Question: I have a problem top aligning my stack panels/grids in my WPF window.
Any ideas on what I'm doing wrong? It seems to be occurring when I try to top align content within a listbox, that displays items using a horizontally aligned stackpanel.
If I set the Height of the Grid that holds the ListBox with ItemsSource = {Binding BoardMarkerRows} to say 1400, alignment then starts working correctly (but I wanted this grid to have an auto height).

'''
<Viewbox Grid.ColumnSpan="2" VerticalAlignment="Top">
<StackPanel VerticalAlignment="Top">
<StackPanel Name="StackPanelOptions">
<StackPanel Orientation="Horizontal ">
<Button Content="Init" HorizontalAlignment="Left" Margin="2" VerticalAlignment="Top" Width="75" Click="Init"/>
<Button Content="Rotate" HorizontalAlignment="Left" Margin="2" VerticalAlignment="Top" Width="75" Click="Button_Click_1"/>
<Button Content ="Start" Command="{Binding BoardMarkerStartUpdatesCommand}" Margin="2"/>
<Button Content ="Hide" Name="ButtonHideHeader" Margin="2" Click="ButtonHideHeader_Click"/>
<TextBlock Margin="2">
<TextBlock.Text>
<MultiBinding StringFormat="Status: {0}">
<Binding Path="BoardMarker.Status" />
</MultiBinding>
</TextBlock.Text>
</TextBlock>
<TextBlock Margin="2">
<TextBlock.Text>
<MultiBinding StringFormat="{}{0} Columns">
<Binding Path="BoardMarker.BoardMarkerColumns.Count " />
</MultiBinding>
</TextBlock.Text>
</TextBlock>
<TextBox Height="24" TextWrapping="Wrap" Text="{Binding BoardMarker.MaximumResultDate}" Width="271"/>
<CheckBox Content="Use Maximum Result Date" IsChecked="{Binding BoardMarker.UseMaximumResultDate}"/>
<Label Content="Number Rows"/>
<TextBox Height="24" TextWrapping="Wrap" Margin="2" Text="{Binding BoardMarker.BoardMarkerSettings.NumberRowsPerColumn}" Width="50"/>
<Label Content="Days Offset"/>
<TextBox Height="24" TextWrapping="Wrap" Margin="2" Text="{Binding BoardMarker.DaysOffset}" Width="50"/>
</StackPanel>
<StackPanel Orientation="Horizontal">
<Label Content="Show All Runners"/>
<TextBox Height="24" TextWrapping="Wrap" Margin="2" Text="{Binding BoardMarker.ShowAll}" Width="300"/>
</StackPanel>
</StackPanel>
<StackPanel Orientation="Vertical " VerticalAlignment="Top">
<StackPanel >
<Viewbox VerticalAlignment="Top" Stretch="Uniform">
<ListBox ItemsSource ="{Binding BoardMarker.BoardMarkerColumns}" Height="Auto" Width="Auto">
<ListBox.ItemsPanel>
<ItemsPanelTemplate>
<StackPanel Orientation="Horizontal" VerticalAlignment="Top"/>
</ItemsPanelTemplate>
</ListBox.ItemsPanel>
<ListBox.ItemTemplate>
<DataTemplate>
<Grid VerticalAlignment="Top">
<ListBox Height="Auto"
ItemsSource="{Binding .BoardMarkerRows}" Margin="5" Width="Auto" HorizontalAlignment="Stretch">
<ListBox.ItemTemplate>
<DataTemplate>
<Grid >
<Grid Height="Auto" Background="LightGreen" Width="180" Visibility="{Binding ConverterParameter=ArkleEvent
, Converter={StaticResource BoardMarketRowTypeToVisibilityConverter}}" VerticalAlignment="Top" >
<Grid.ColumnDefinitions>
<ColumnDefinition Width="75"/>
<ColumnDefinition Width="*"/>
</Grid.ColumnDefinitions>
<!--<TextBlock Text="{Binding RowType}" />-->
<TextBlock Text="{Binding ArkleEvent.Name}" Margin="2" Width="Auto" Height="Auto" FontWeight="Bold" />
<TextBlock Grid.Column="1" HorizontalAlignment="Right" Text="{Binding ArkleEvent.Going}" Margin="2" Width="Auto" Height="Auto" />
</Grid>
<Grid Background="LightBlue" HorizontalAlignment="Left" Height="Auto" VerticalAlignment="Top" Width="180"
Visibility="{Binding ConverterParameter=ArkleMarket, Converter={StaticResource BoardMarketRowTypeToVisibilityConverter}}">
<Grid.ColumnDefinitions>
<ColumnDefinition Width="110"/>
<ColumnDefinition Width="*"/>
</Grid.ColumnDefinitions>
<TextBlock Grid.Column="0" HorizontalAlignment="Left" FontWeight="Bold">
<TextBlock.Text>
<MultiBinding StringFormat="{}{0:HH:mm} {1}">
<Binding Path="ArkleMarket.ExpectedOffDate" />
<!--<Binding Path="RowType" />-->
<Binding Path="ArkleMarket.RaceLength" />
</MultiBinding>
</TextBlock.Text>
</TextBlock>
<TextBlock Grid.Column="1" HorizontalAlignment="Right">
<TextBlock.Text>
<MultiBinding StringFormat=" {0} Run {1} NR">
<Binding Path="ArkleMarket" Converter="{StaticResource ArkleMarketToNumberRunnersConverter}" ConverterParameter="StillRunning" />
<!--<Binding Path="RowType" />-->
<Binding Path="ArkleMarket" Converter="{StaticResource ArkleMarketToNumberRunnersConverter}" ConverterParameter="NR" />
<!--<Binding Path="ArkleMarket" Converter="{StaticResource ArkleMarketToNumberRunnersConverter}" ConverterParameter=",ConverterParameter=NR />-->
</MultiBinding>
</TextBlock.Text>
</TextBlock>
</Grid>
<TextBlock Text="---------------------------------" Margin="0,-3,0,-3" Foreground="DodgerBlue"
Visibility="{Binding ConverterParameter=ArkleSelectionStaticFirst,
Converter={StaticResource BoardMarketRowTypeToVisibilityConverter}}"/>
<Grid
Visibility="{Binding ConverterParameter=ArkleSelectionStatic,
Converter={StaticResource BoardMarketRowTypeToVisibilityConverter}}">
<Grid.ColumnDefinitions>
<ColumnDefinition Width="Auto"/>
<ColumnDefinition Width="88"/>
<ColumnDefinition Width="35"/>
<ColumnDefinition Width="38"/>
</Grid.ColumnDefinitions>
<!--<TextBlock Text="{Binding RowIndex}" Margin="2" Width="Auto" Height="Auto" />-->
<TextBlock Grid.Column="0" Text="{Binding ArkleSelection.SelectionNumber,StringFormat={}{0:00}}" Margin="2" Width="15" />
<TextBlock Grid.Column="1" Text="{Binding ArkleSelection.Name}" Margin="2" Width="100" />
<TextBlock Grid.Column="2" Text="{Binding ArkleSelection.PriceCurrent}" Margin="2" Width="Auto" HorizontalAlignment="Right" />
<TextBlock Grid.Column="3" Text="{Binding ArkleSelection.OpeningPrice}" Margin="2" Width="Auto" Foreground="DarkGray" HorizontalAlignment="Right" TextDecorations="Strikethrough" />
</Grid>
<Grid Visibility="{Binding ConverterParameter=ArkleSelectionRotating, Converter={StaticResource BoardMarketRowTypeToVisibilityConverter}}">
<Grid.ColumnDefinitions>
<ColumnDefinition Width="Auto"/>
<ColumnDefinition Width="88"/>
<ColumnDefinition Width="35"/>
<ColumnDefinition Width="38"/>
</Grid.ColumnDefinitions>
<!--<TextBlock Text="{Binding RowIndex}" Margin="2" Width="Auto" Height="Auto" />-->
<TextBlock Grid.Column="0" Text="{Binding ArkleSelection.SelectionNumber,StringFormat={}{0:00}}" Margin="2" Width="15" />
<TextBlock Grid.Column="1" Text="{Binding ArkleSelection.Name}" Margin="2" Width="100" />
<TextBlock Grid.Column="2" Text="{Binding ArkleSelection.PriceCurrent}" Margin="2" Width="Auto" HorizontalAlignment="Right" />
<TextBlock Grid.Column="3" Text="{Binding ArkleSelection.OpeningPrice}" Margin="2" Width="Auto" Foreground="DarkGray" HorizontalAlignment="Right" />
</Grid>
<StackPanel Visibility="{Binding ConverterParameter=TextRow,
Converter={StaticResource BoardMarketRowTypeToVisibilityConverter}}">
<Label Content="{Binding Text}" />
</StackPanel>
<Grid Visibility="{Binding ConverterParameter=ArkleSelectionResult,
Converter={StaticResource BoardMarketRowTypeToVisibilityConverter}}">
<Grid.ColumnDefinitions>
<ColumnDefinition Width="Auto"/>
<ColumnDefinition Width="88"/>
<ColumnDefinition Width="35"/>
<ColumnDefinition Width="38"/>
</Grid.ColumnDefinitions>
<!--<TextBlock Text="{Binding RowIndex}" Margin="2" Width="Auto" Height="Auto" />-->
<TextBlock Grid.Column="0" Text="{Binding ArkleSelection.SelectionNumber,StringFormat={}{0:00}}" Margin="2" Width="15" />
<TextBlock Grid.Column="1" Text="{Binding ArkleSelection.Name}" Margin="2" Width="100" />
<TextBlock Grid.Column="2" Text="{Binding ArkleSelection.PriceCurrent}" Margin="2" Width="Auto" HorizontalAlignment="Right" />
<TextBlock Grid.Column="3" Text="{Binding ArkleSelection.FinishingPosition,Converter={StaticResource ArkleSelectionFinishPositionToOrdinalDisplayText}}" Margin="2" Width="Auto" HorizontalAlignment="Right" />
</Grid>
<StackPanel Visibility="{Binding ConverterParameter=ArkleSelectionNonRunner, Converter={StaticResource BoardMarketRowTypeToVisibilityConverter}}">
<StackPanel Orientation="Horizontal">
<!--<TextBlock Text="{Binding RowIndex}" Margin="2" Width="Auto" Height="Auto" />-->
<TextBlock Text="{Binding ArkleSelection.SelectionNumber,StringFormat={}{0:00}}" Margin="2" Width="15" />
<TextBlock Text="{Binding ArkleSelection.Name}" Margin="2" Width="100" Foreground="DarkGray" />
<TextBlock Text="NR" Margin="2" Width="30" Foreground="DarkGray" />
<TextBlock Text="{Binding ArkleSelection.OpeningPrice}" Margin="2" Width="30" Foreground="DarkGray" />
</StackPanel>
</StackPanel>
</Grid>
</DataTemplate>
</ListBox.ItemTemplate>
</ListBox>
</Grid>
</DataTemplate>
</ListBox.ItemTemplate>
</ListBox>
</Viewbox>
</StackPanel>
</StackPanel>
</StackPanel>
</Viewbox>
</Grid>
'''
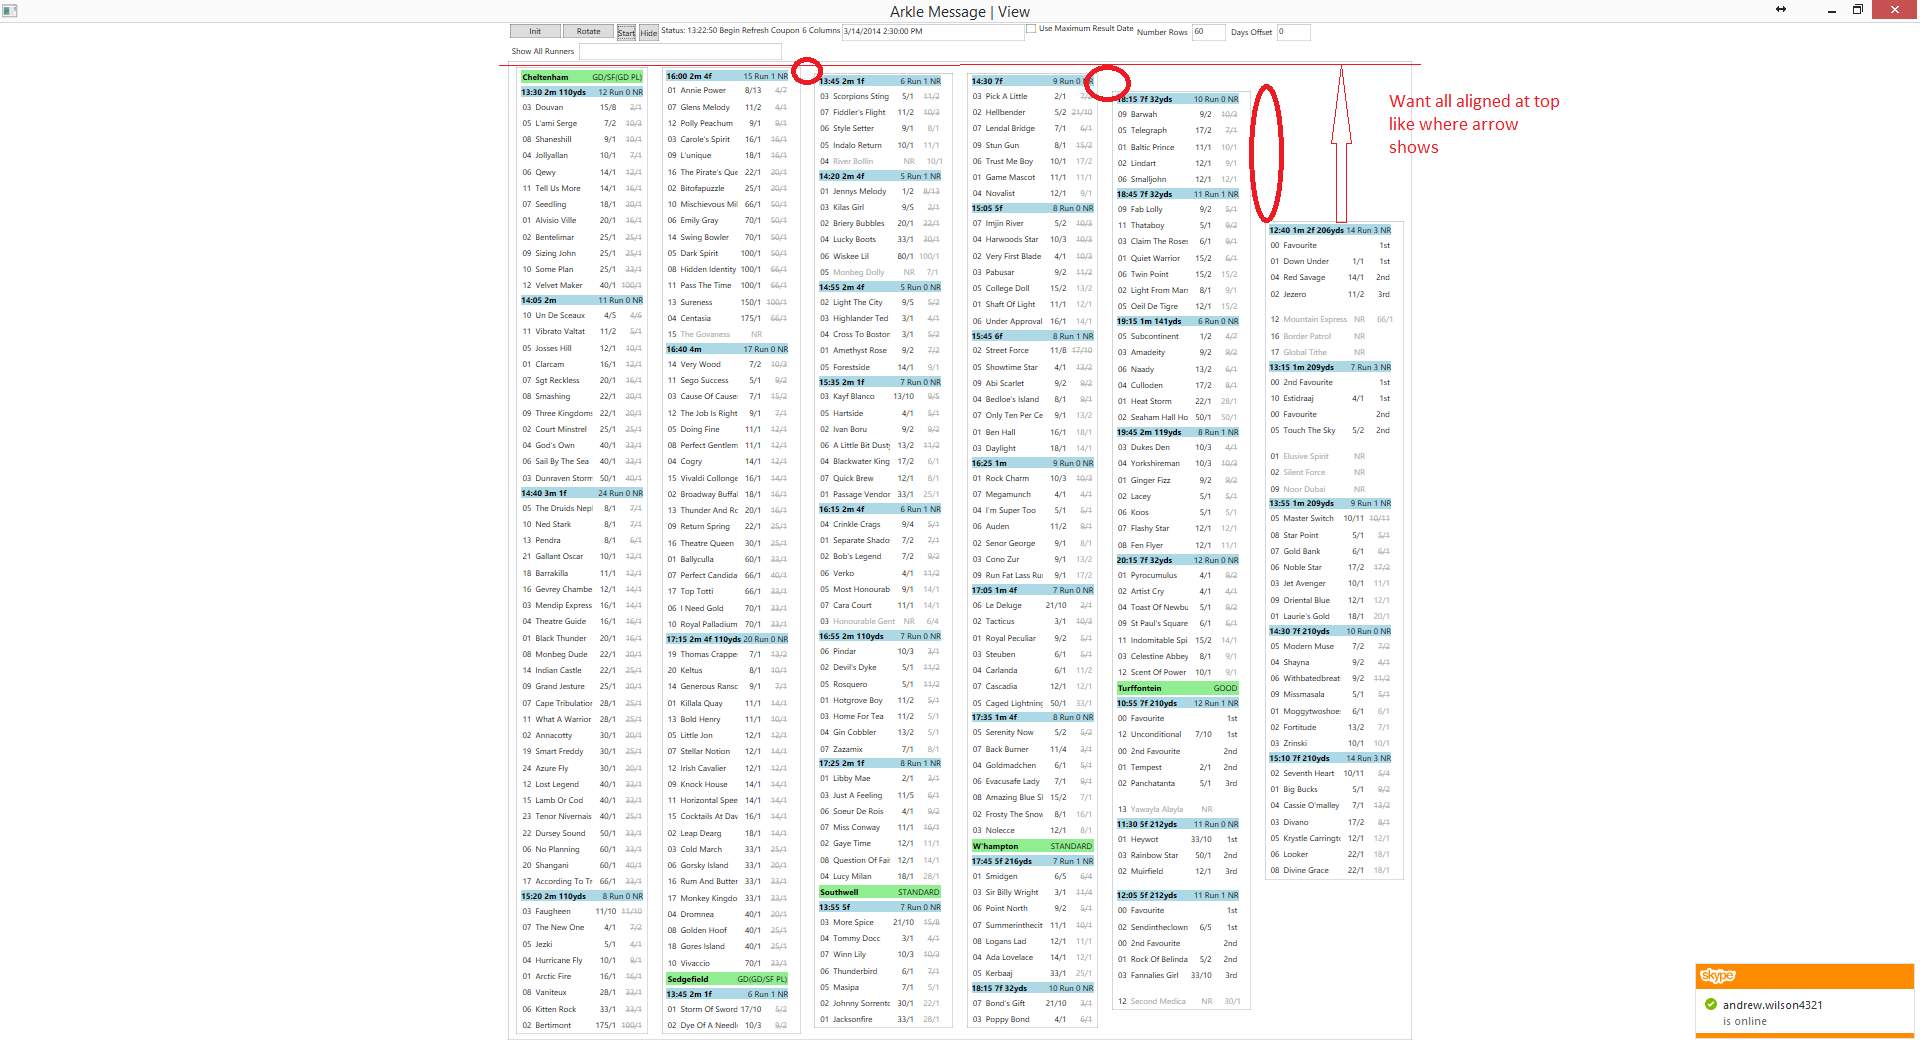
Answer: Add to the parent-listBox 'VerticalContentAlignment="Top"'
Little demo, with minimal changes from the source:
'''
<Viewbox Grid.ColumnSpan="2" VerticalAlignment="Top">
<StackPanel VerticalAlignment="Top">
<StackPanel Orientation="Vertical " VerticalAlignment="Top">
<StackPanel Height="338" >
<Viewbox VerticalAlignment="Top" Stretch="Uniform">
<ListBox VerticalContentAlignment="Top" Height="Auto" Width="Auto">
<ListBox.ItemsPanel>
<ItemsPanelTemplate>
<StackPanel Orientation="Horizontal" VerticalAlignment="Top"/>
</ItemsPanelTemplate>
</ListBox.ItemsPanel>
<ListBox.ItemTemplate>
<DataTemplate>
<Grid VerticalAlignment="Top">
<ListBox Height="Auto" Margin="5" Width="Auto" HorizontalAlignment="Stretch">
<ListBox.ItemTemplate>
<DataTemplate>
<TextBlock Width="40" Height="40">Some Child</TextBlock>
</DataTemplate>
</ListBox.ItemTemplate>
<ListBox.Items>
<TextBlock />
<TextBlock />
<TextBlock />
</ListBox.Items>
</ListBox>
</Grid>
</DataTemplate>
</ListBox.ItemTemplate>
<ListBox.Items>
<ListBoxItem>
<TextBlock />
<ListBoxItem.Style>
<Style TargetType="ListBoxItem" >
<Setter Property="Template" >
<Setter.Value>
<ControlTemplate>
<Border Margin="5" Background="Red" Height="150" Width="40" >
<TextBlock >Demo tol item</TextBlock>
</Border>
</ControlTemplate>
</Setter.Value>
</Setter>
</Style>
</ListBoxItem.Style>
</ListBoxItem>
<TextBlock />
<TextBlock />
<TextBlock />
</ListBox.Items>
</ListBox>
</Viewbox>
</StackPanel>
</StackPanel>
</StackPanel>
</Viewbox>
'''